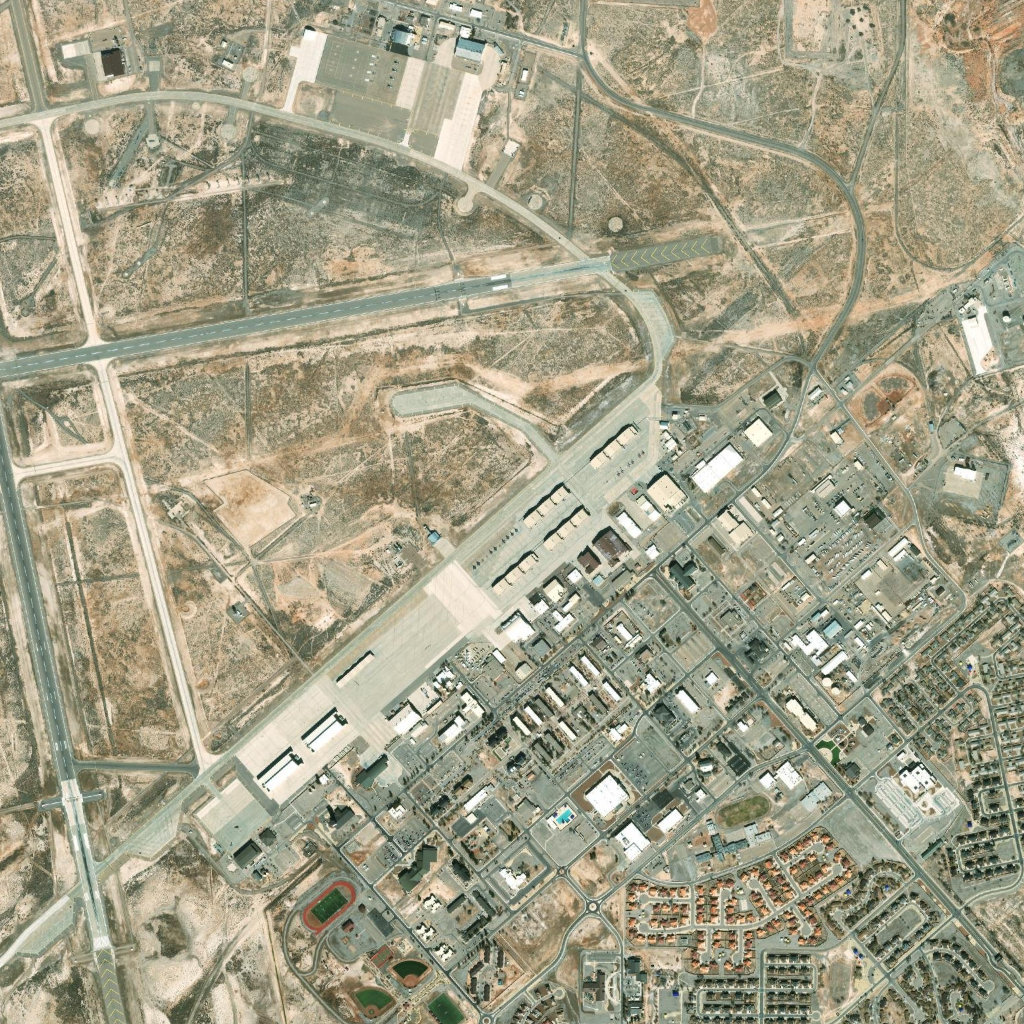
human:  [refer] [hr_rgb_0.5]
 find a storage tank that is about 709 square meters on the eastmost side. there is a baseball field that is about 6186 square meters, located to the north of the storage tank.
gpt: <box>[[80, 66, 81, 67, 0]]</box>

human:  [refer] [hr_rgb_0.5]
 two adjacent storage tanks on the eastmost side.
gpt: <box>[[80, 66, 82, 67, 0]]</box>

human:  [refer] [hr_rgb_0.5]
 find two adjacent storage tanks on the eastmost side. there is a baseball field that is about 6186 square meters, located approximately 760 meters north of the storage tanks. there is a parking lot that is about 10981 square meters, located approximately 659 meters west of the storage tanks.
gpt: <box>[[80, 66, 82, 68, 0]]</box>

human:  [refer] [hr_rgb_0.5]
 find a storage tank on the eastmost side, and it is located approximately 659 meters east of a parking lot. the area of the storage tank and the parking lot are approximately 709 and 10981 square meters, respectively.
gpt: <box>[[80, 66, 81, 67, 0]]</box>